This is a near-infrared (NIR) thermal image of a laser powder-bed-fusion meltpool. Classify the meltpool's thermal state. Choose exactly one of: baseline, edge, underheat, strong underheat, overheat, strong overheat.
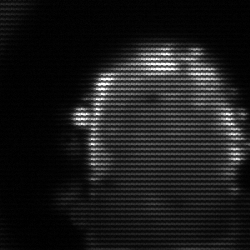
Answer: baseline